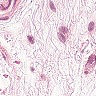
Metastatic tissue present: no